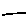
Label: line